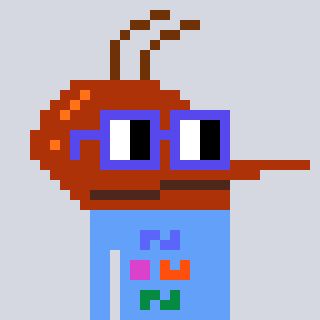
a pixel art character with square blue glasses, a mosquito-shaped head and a blue-colored body on a cool background